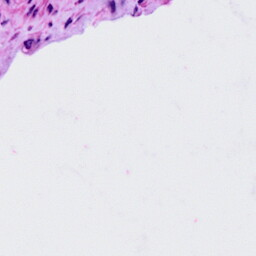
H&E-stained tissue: Cervix